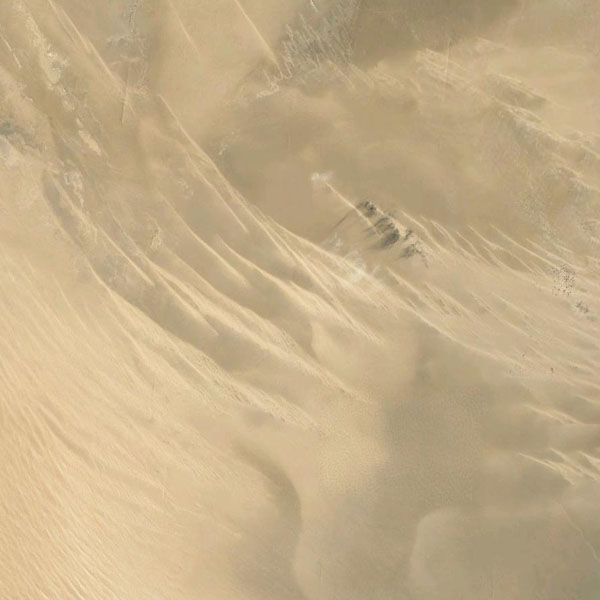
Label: Desert